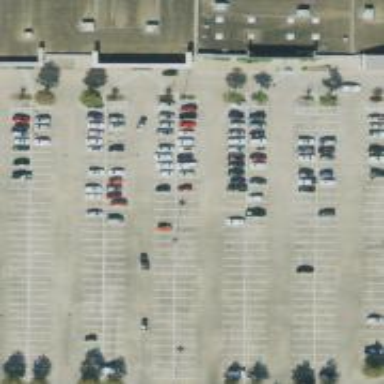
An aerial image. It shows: Parking space is available.